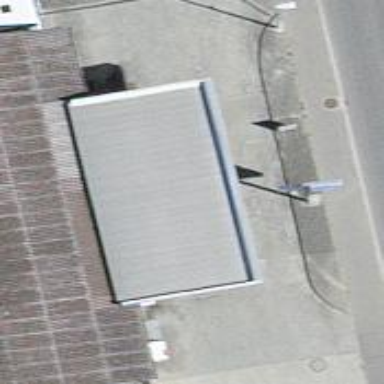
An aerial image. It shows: Fuel station.